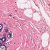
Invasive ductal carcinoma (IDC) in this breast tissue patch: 0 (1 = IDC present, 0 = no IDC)